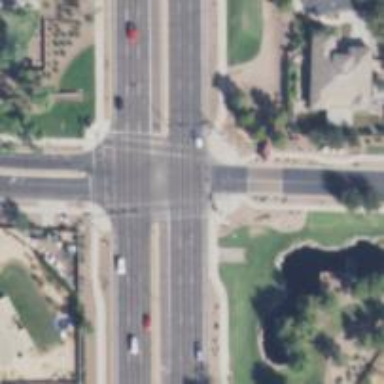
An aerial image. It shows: Crossing road.